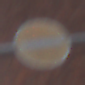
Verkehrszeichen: VerbotDerEinfahrt
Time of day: MorningAfternoon
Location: Outdoor (Suburban)
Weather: Overcast
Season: NotSpecified
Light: Natural